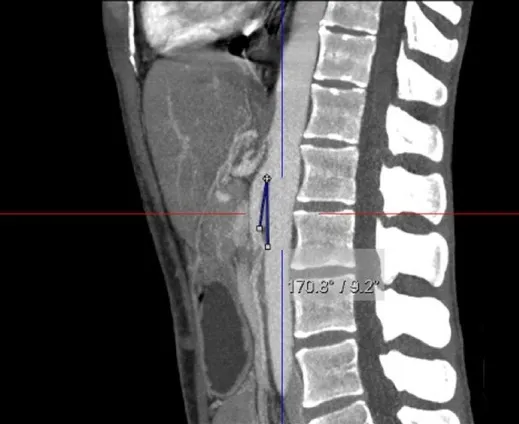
Computerized Tomography of aortomesenteric angle (9.2 ).
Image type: radiology (ct)